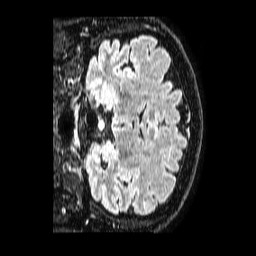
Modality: FLAIR
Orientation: coronal
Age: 37
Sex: male
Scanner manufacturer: philips
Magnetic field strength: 1.5 T
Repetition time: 4.8 s
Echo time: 0.3 s